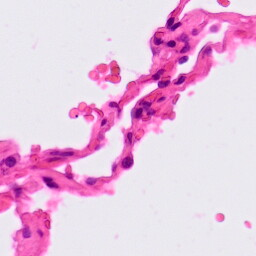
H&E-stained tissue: Lung